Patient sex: M
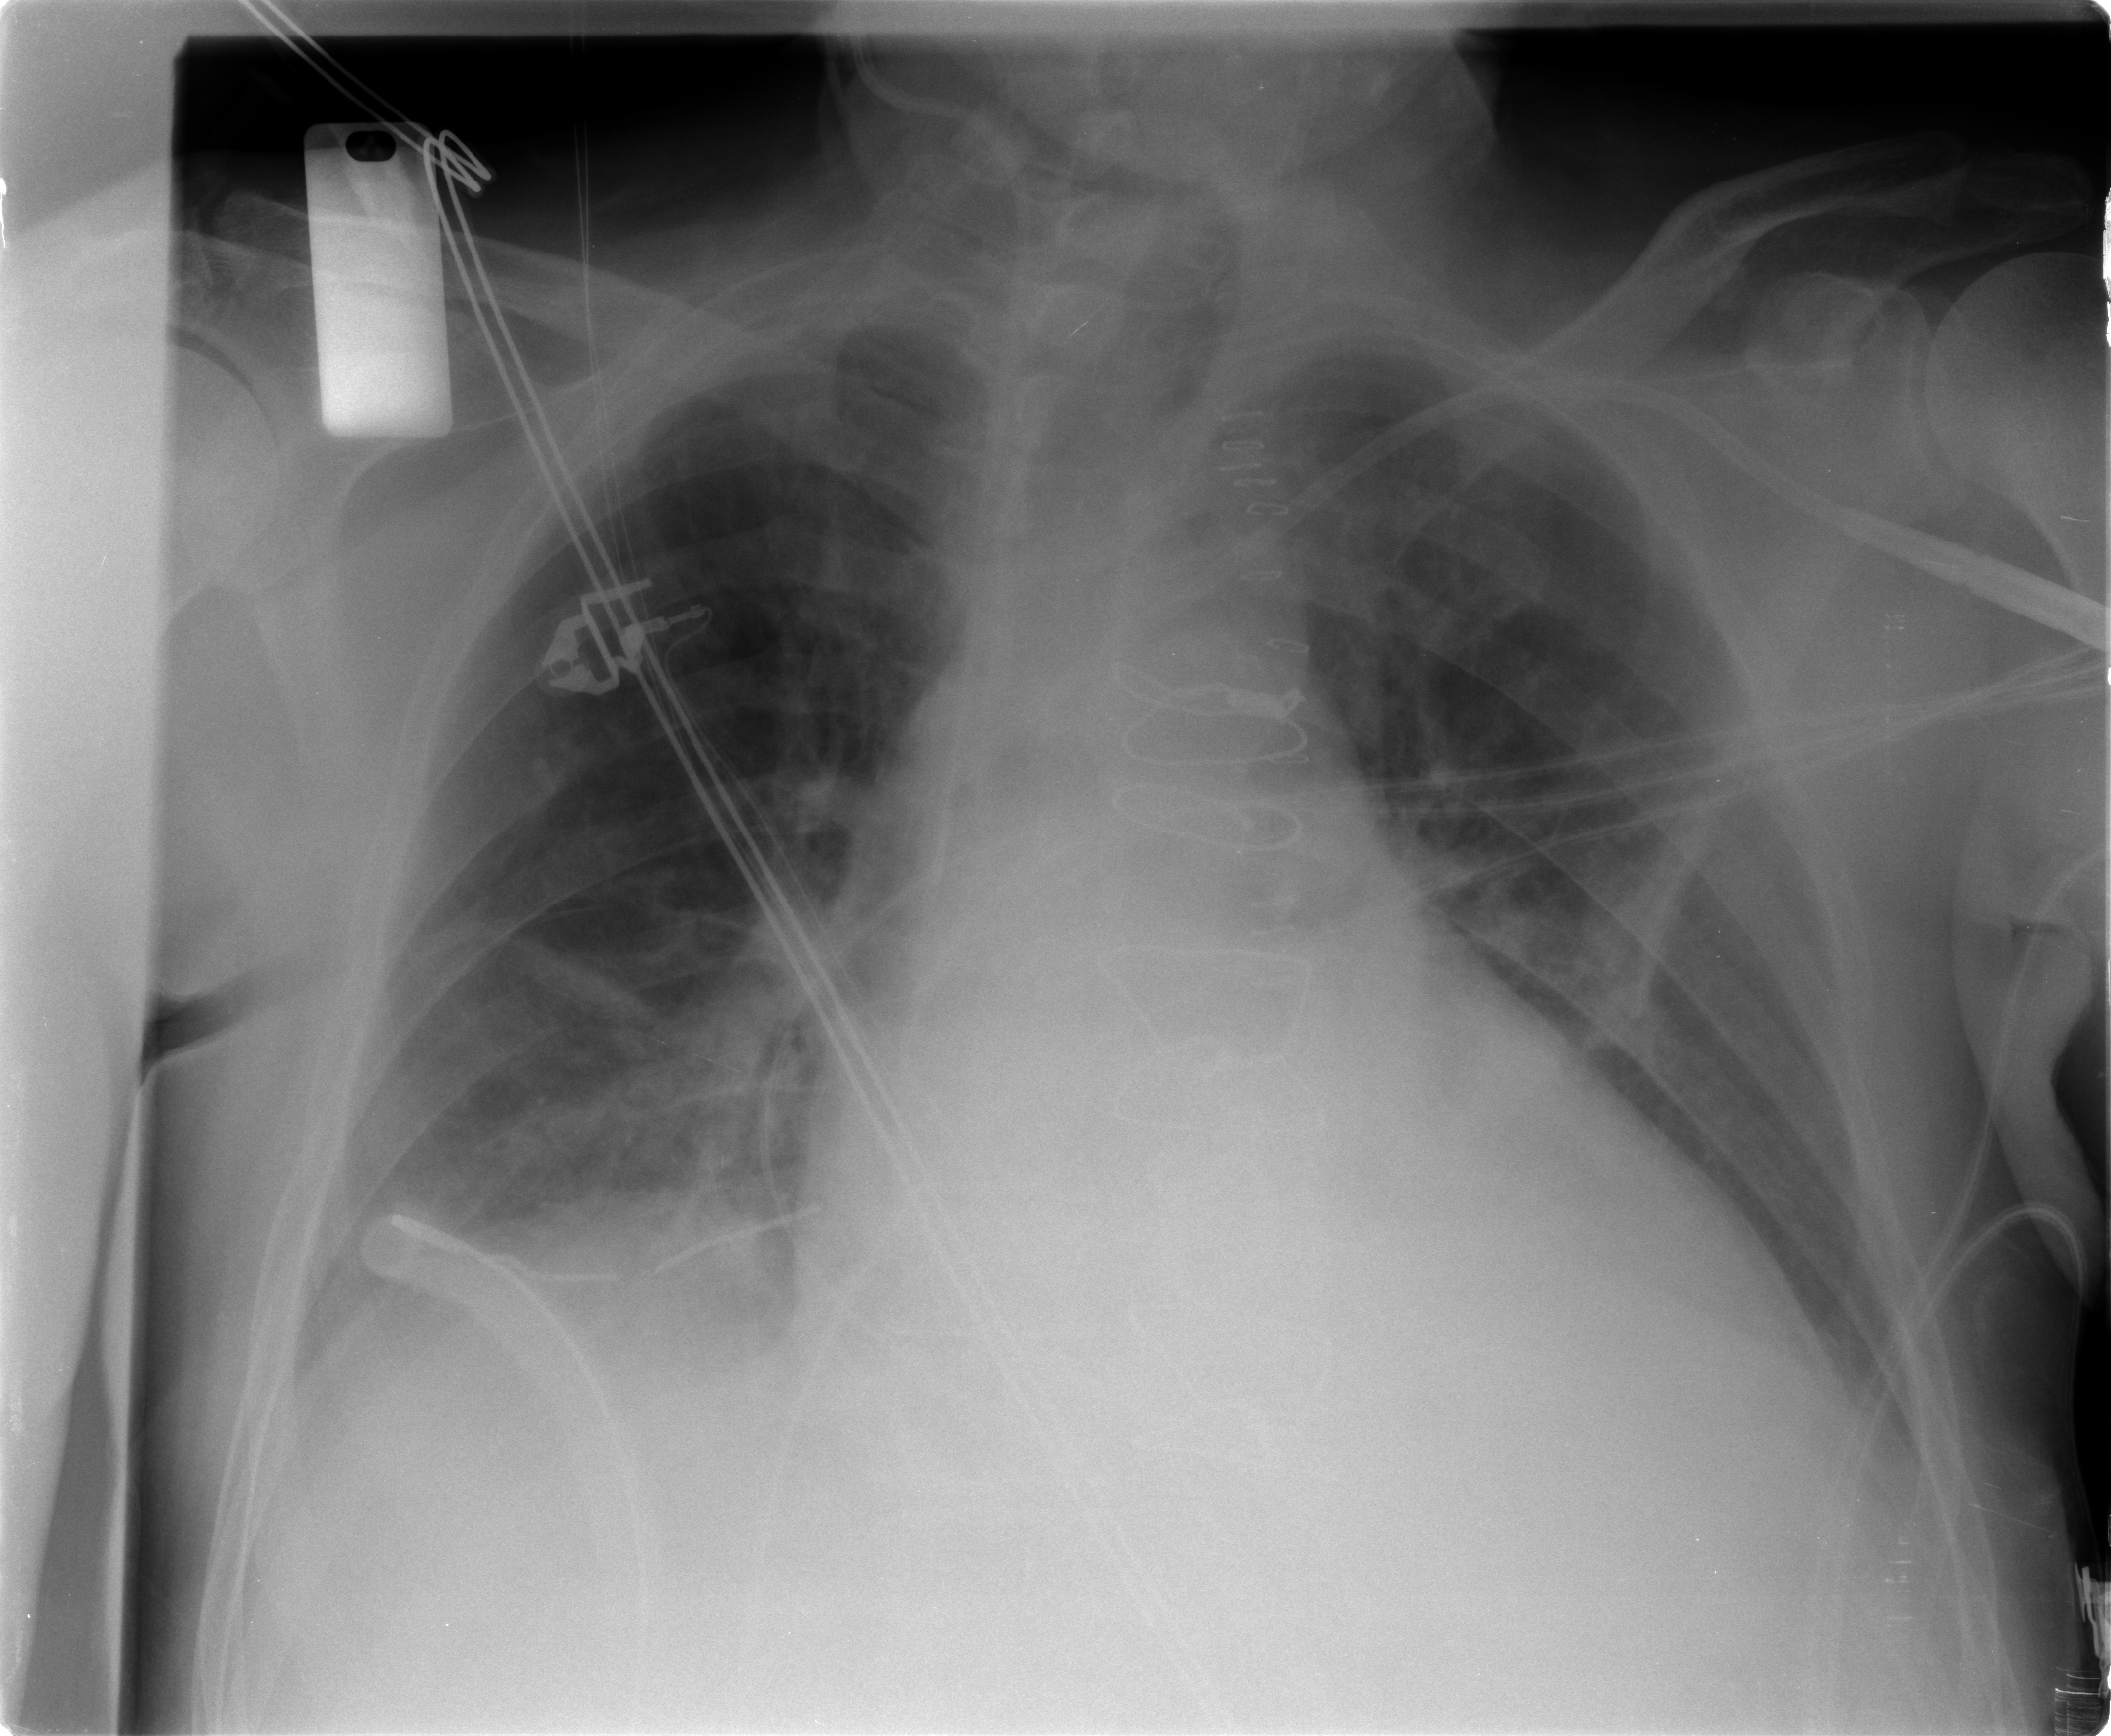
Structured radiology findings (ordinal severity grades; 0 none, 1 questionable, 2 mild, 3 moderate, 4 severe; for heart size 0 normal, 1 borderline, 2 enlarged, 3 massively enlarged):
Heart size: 2
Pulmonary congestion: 2
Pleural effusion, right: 2
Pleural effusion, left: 1
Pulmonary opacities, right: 1
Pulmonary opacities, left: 0
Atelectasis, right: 2
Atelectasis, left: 2